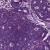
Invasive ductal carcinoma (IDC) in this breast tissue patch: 0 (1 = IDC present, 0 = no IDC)